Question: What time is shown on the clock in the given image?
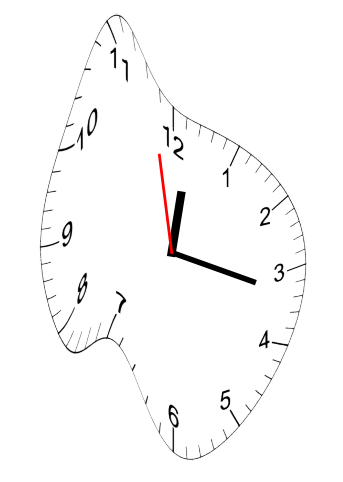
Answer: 12:16:58